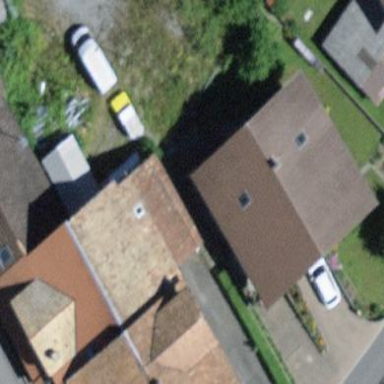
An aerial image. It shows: Residential building.